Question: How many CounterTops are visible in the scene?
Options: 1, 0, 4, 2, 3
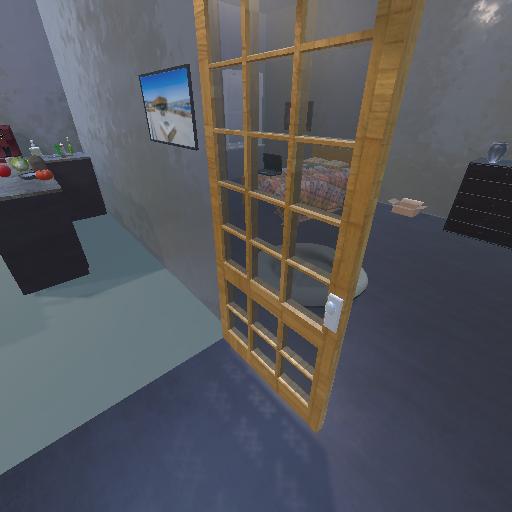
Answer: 1